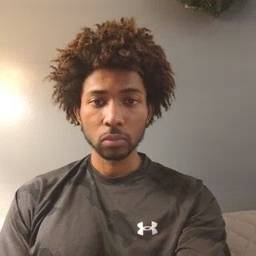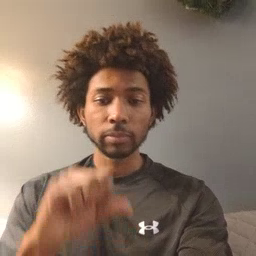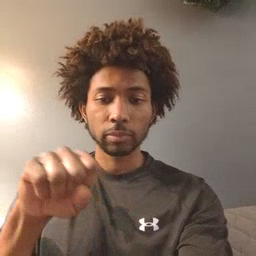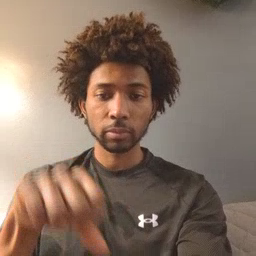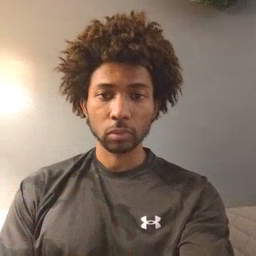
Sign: yes